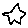
Label: star